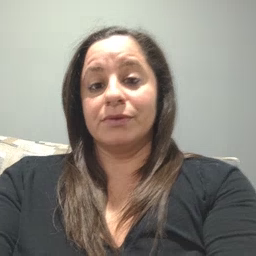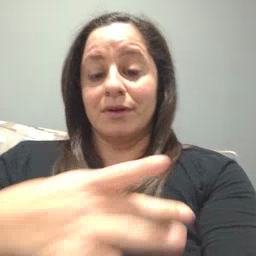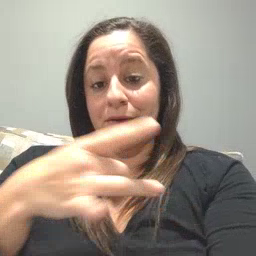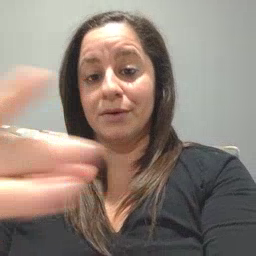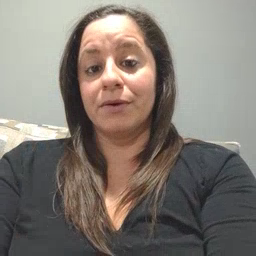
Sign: like